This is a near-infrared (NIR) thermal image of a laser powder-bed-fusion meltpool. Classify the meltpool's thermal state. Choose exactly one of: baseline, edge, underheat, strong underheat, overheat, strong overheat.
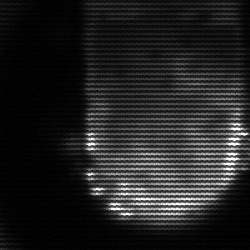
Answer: baseline